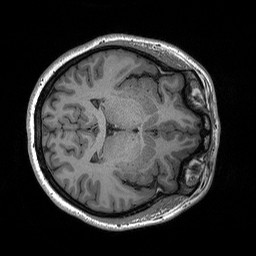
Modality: T1w
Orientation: axial
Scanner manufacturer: siemens
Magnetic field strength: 3 T
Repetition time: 2.3 s
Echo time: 0.00298 s